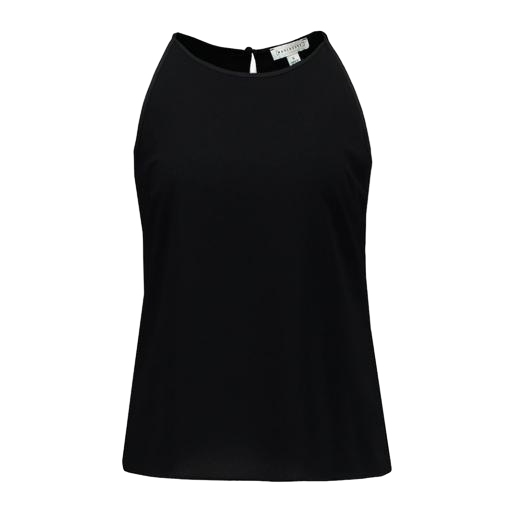
black women's halter blouse, black jersey y-back tank, black high-neck tank top, white background